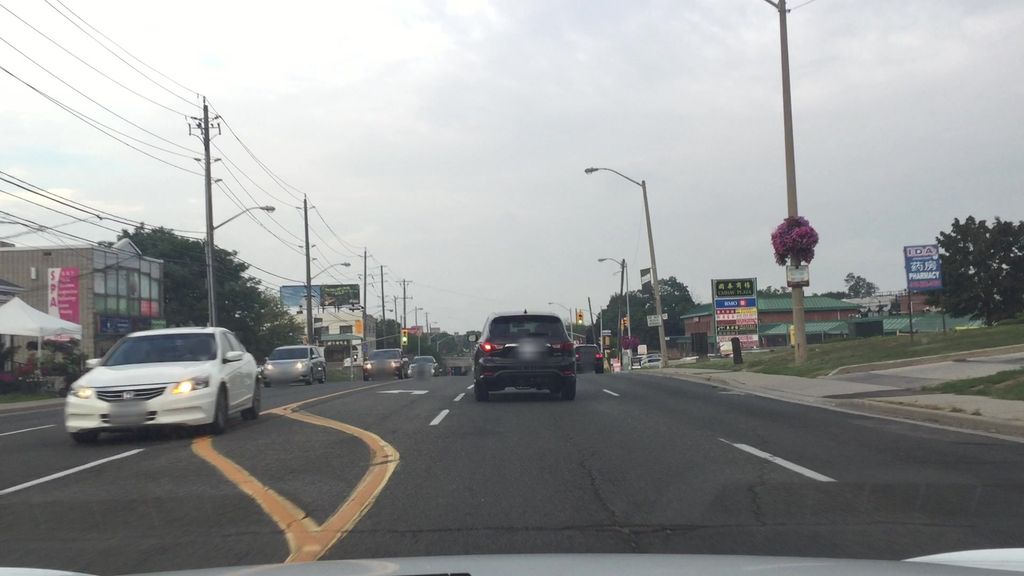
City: toronto